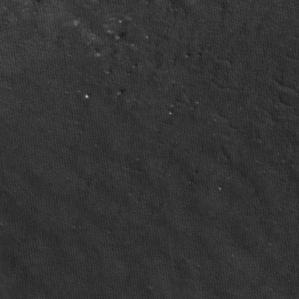
Label: non_frost